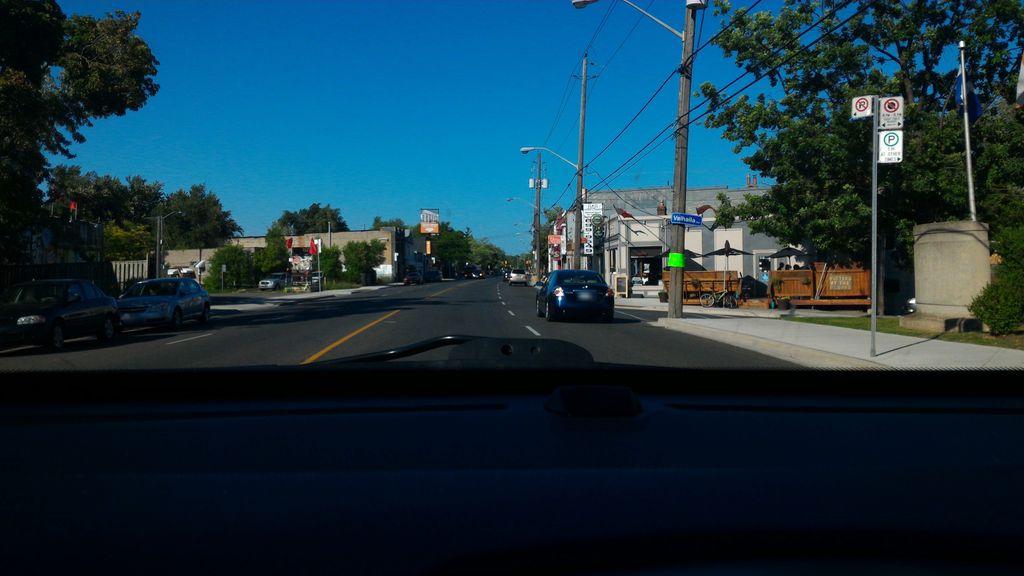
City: toronto